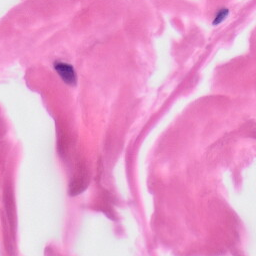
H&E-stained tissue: Skin